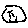
Label: smiley face